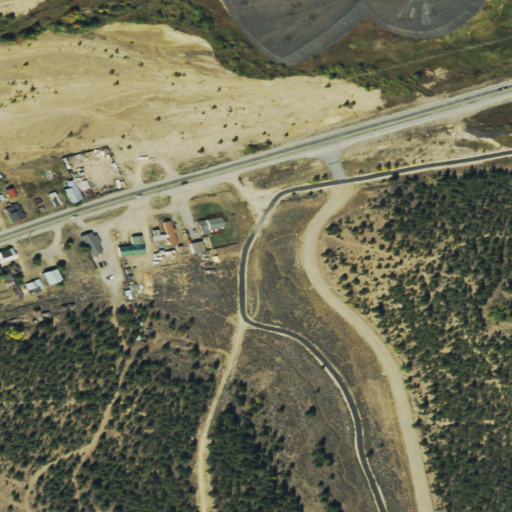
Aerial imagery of valley in Colorado named Pawnee Gulch containing grassland, barren land, evergreen forest, low intensity development, medium intensity development, high intensity development, herbaceous wetlands, open development, shrub, and open water